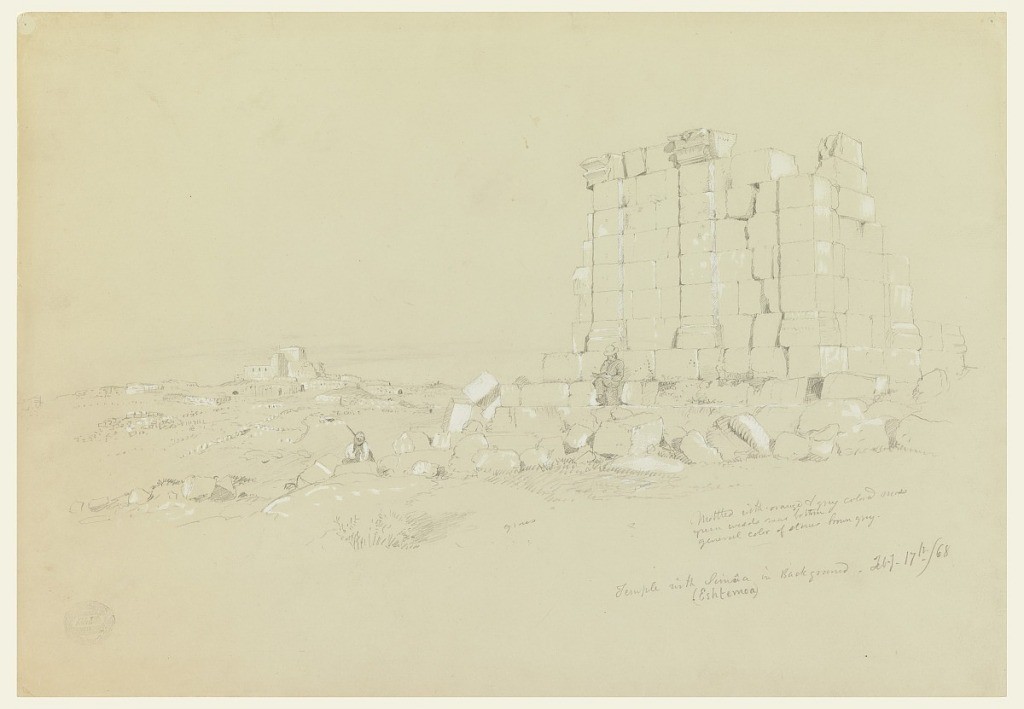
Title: Ruins of the Eshtemoa Synagogue at as-Samu, Palestine
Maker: Frederic Edwin Church, American, 1826–1900
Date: February 17, 1868
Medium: Graphite, brush and white gouache on gray-green wove paper
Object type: Drawing
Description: Landscape and architecture sketch showing a view of the ruins of the Eshtemoa Synagogue near the town of as-Samu in Palestine. In the foreground at right, an ancient wall stands intact, carved with pillars with ornate capitals. A figure with a cap sits and sketches on the lower steps of the structure, likely Church's travel companion to Petra, D. Stuart Dodge. A Bedouin guide with a rifle sits among other fallen stones at center left. Across a middle distance strewn with rocks and ruins, the town of as-Samu is prominently visible along the horizon at center left. Various stones and rocks throughout are highlighted with white gouache.